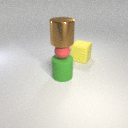
small red rubber sphere below large brown metal cylinder